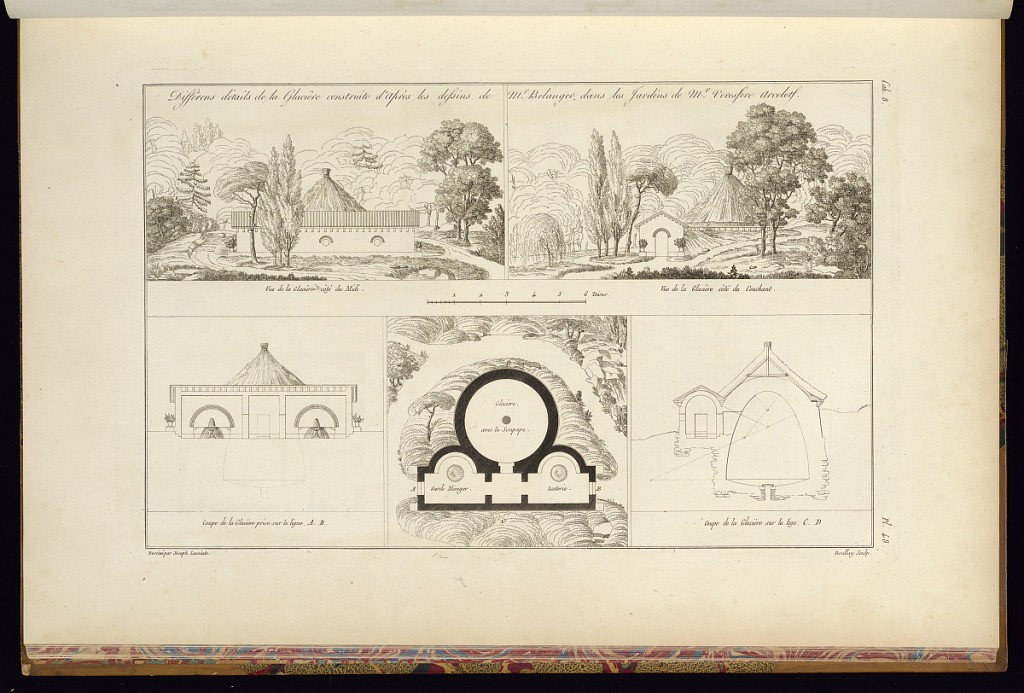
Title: Différens détails de la Glacière construite d’Après les dessins de Mr. Belanger, dans les Jardins de Mr Veressere Arcelots
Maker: Jean-François Joseph Lecointe, 1783 - 1858
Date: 1812
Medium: Etching and engraving on paper
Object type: Print
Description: An architectural print illustrating a design for an icehouse with two elevations, two sectional views, and a floorplan. The plate is titled, numbered, and signed.